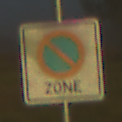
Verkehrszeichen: BeginnEingeschraenktesHalteverbotZone
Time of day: SunriseSunset
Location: Outdoor (Nature)
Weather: Clear
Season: NotSpecified
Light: Natural